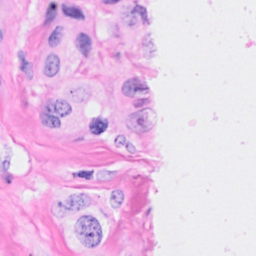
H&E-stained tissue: Breast